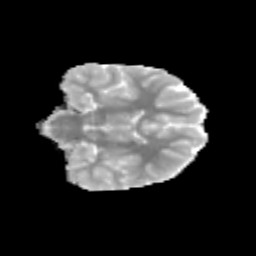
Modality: MD
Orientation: coronal
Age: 11
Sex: female
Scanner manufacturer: siemens
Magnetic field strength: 3 T
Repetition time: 3.8 s
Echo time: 0.07 s